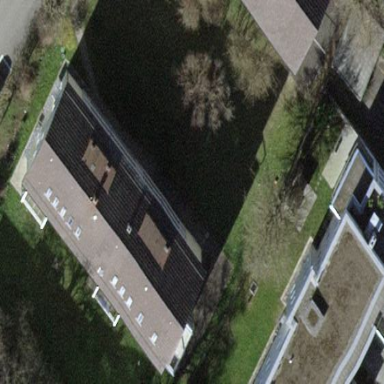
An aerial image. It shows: Gabled apartments building with roof tiles. The roof is oriented along the building and has rosy brown color. The building itself is wheat-colored.